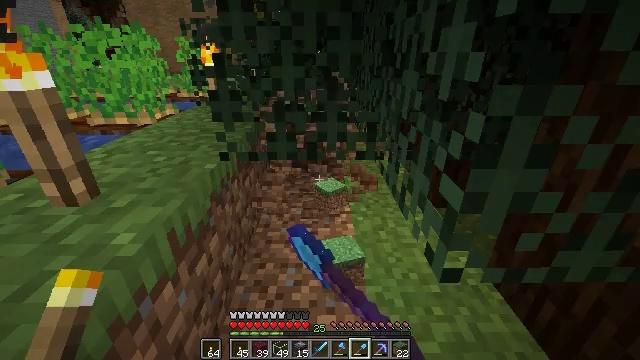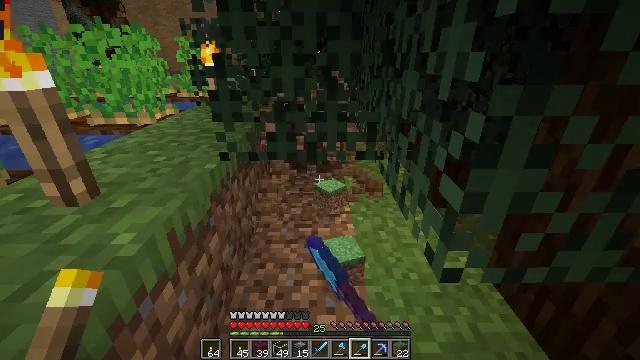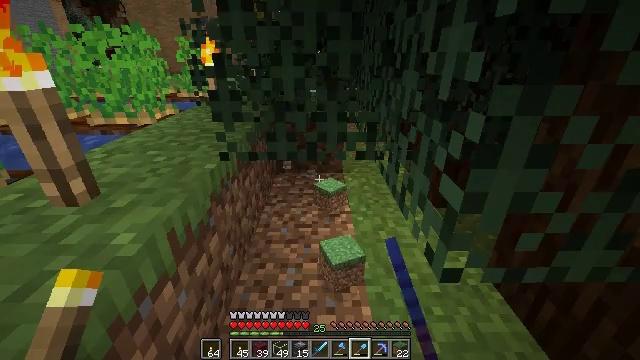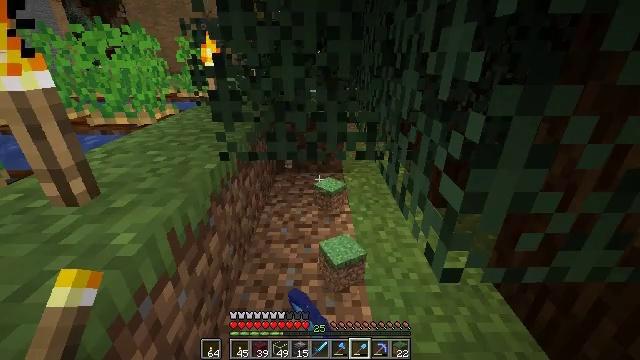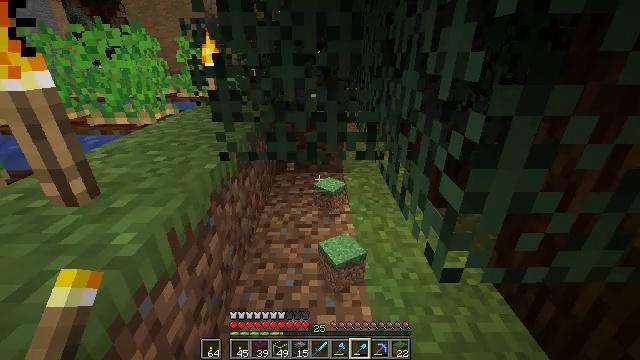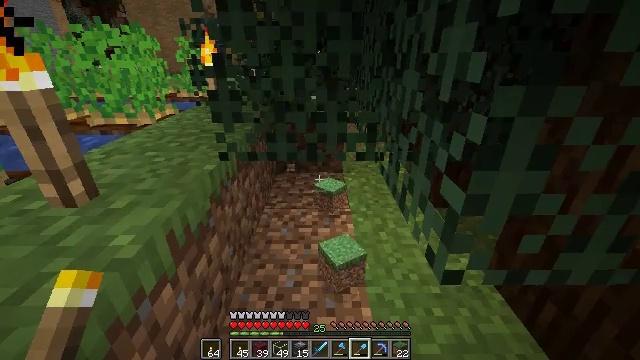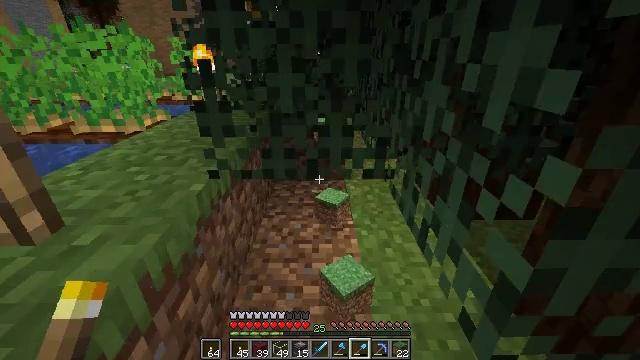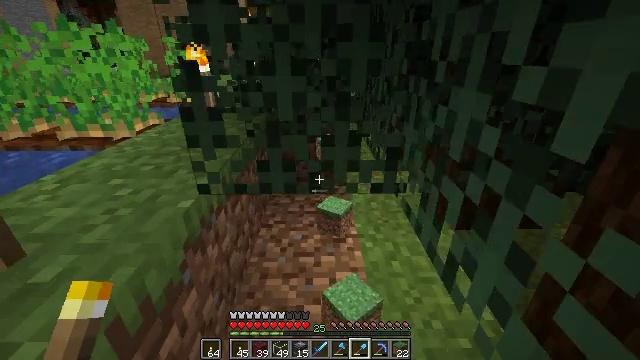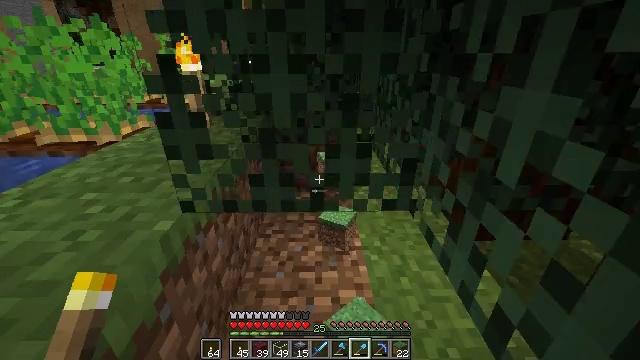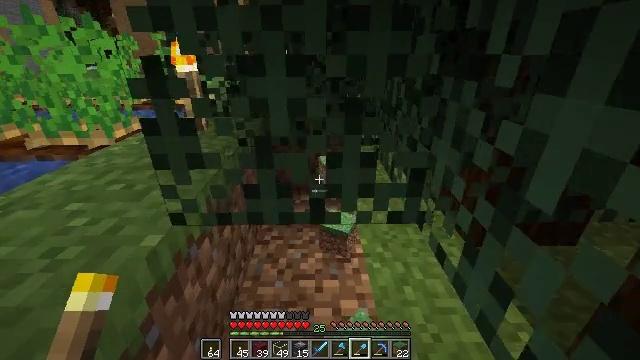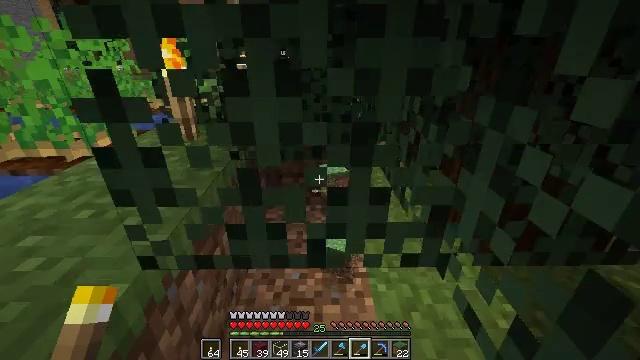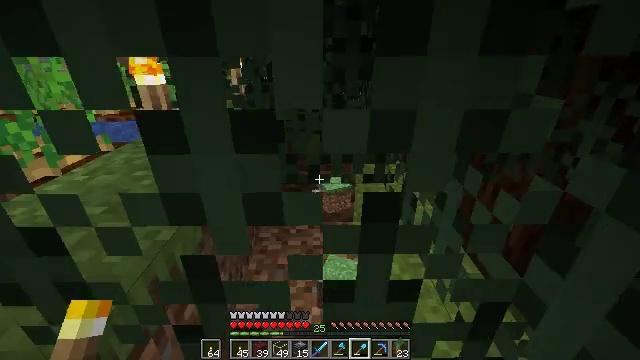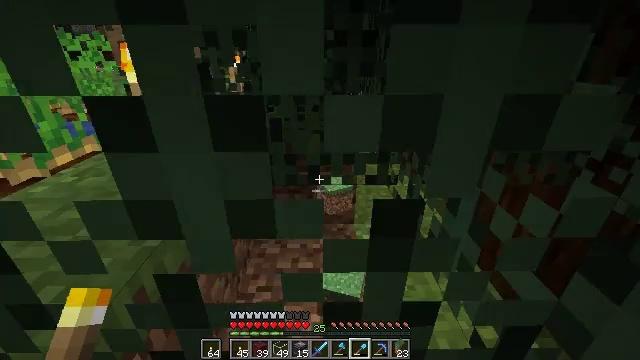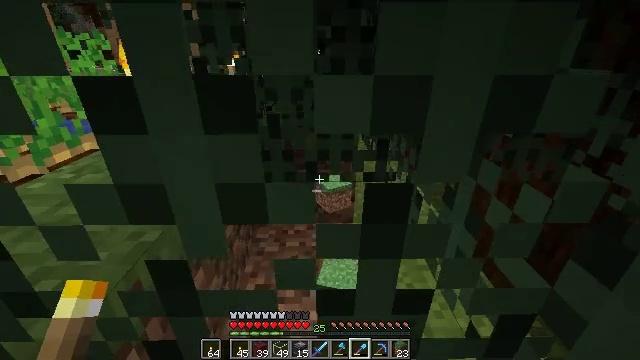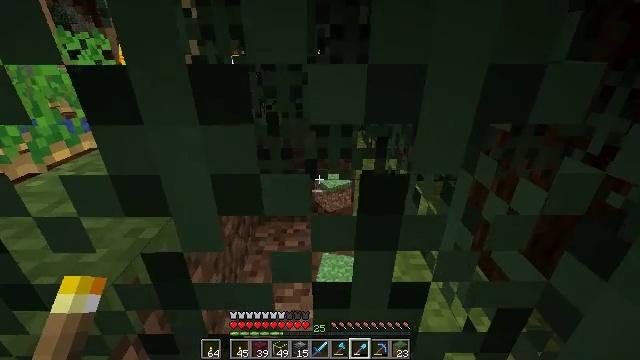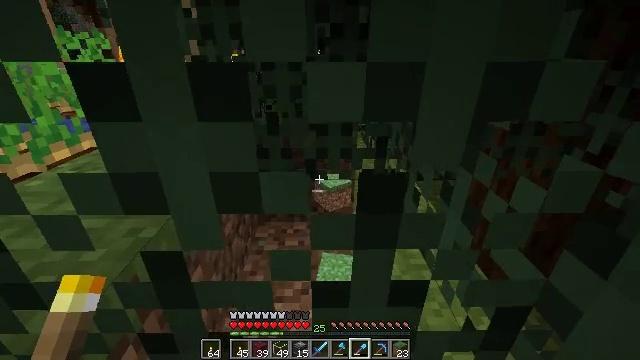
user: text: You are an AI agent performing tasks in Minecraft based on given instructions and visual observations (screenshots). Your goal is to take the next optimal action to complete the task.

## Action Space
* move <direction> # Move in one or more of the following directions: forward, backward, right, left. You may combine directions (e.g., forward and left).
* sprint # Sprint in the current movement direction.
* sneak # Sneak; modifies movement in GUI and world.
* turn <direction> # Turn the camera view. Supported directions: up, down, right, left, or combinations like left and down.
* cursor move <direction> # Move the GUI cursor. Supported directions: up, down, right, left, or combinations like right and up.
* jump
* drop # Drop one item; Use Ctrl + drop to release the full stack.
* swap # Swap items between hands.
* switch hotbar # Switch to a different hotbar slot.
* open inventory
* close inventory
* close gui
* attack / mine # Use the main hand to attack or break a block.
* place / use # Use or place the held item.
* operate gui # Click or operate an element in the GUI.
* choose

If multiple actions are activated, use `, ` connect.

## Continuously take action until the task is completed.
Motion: motion action
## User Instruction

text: Break the spruce leaves to clear the area.
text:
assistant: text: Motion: attack / mine
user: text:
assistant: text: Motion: attack / mine
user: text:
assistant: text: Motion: no_op
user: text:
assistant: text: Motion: no_op
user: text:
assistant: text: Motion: move forward
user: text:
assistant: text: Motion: move forward
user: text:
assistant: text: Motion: move forward
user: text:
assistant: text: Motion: move forward
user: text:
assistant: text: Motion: move forward
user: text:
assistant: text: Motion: move forward
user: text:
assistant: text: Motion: move forward
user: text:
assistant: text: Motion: move forward
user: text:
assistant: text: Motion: move forward
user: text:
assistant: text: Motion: move forward
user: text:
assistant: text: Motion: no_op
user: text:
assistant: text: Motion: no_op
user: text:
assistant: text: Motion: no_op
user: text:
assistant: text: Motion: attack / mine
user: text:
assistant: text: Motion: attack / mine
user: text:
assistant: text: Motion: attack / mine
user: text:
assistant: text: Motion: attack / mine
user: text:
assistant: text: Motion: attack / mine
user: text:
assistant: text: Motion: attack / mine
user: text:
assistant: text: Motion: attack / mine
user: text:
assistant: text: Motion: attack / mine
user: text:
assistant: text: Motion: attack / mine
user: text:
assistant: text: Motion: attack / mine
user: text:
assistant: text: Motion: attack / mine
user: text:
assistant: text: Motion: attack / mine
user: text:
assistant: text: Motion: move forward, attack / mine